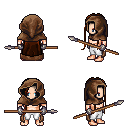
a pixel art fantasy rpg character, male body template, human, light skin, brown cape, white pants, brown extra-long hairstyle, cloth hood, metal gloves, spear, four views (front, back, left, right), 2x2 character sprite sheet, small pixel art, hard edges, no anti-aliasing